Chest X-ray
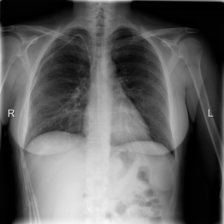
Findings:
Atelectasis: negative
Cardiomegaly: negative
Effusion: negative
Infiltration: negative
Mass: negative
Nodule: negative
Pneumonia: negative
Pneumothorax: negative
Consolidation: negative
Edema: negative
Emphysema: negative
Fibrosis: negative
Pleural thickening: negative
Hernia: negative